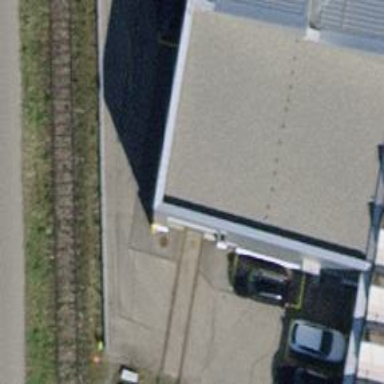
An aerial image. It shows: Single-track spur railway line.